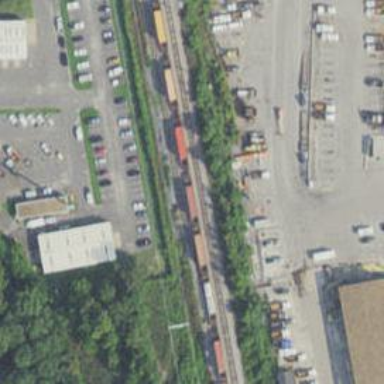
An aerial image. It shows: Railway siding for service.